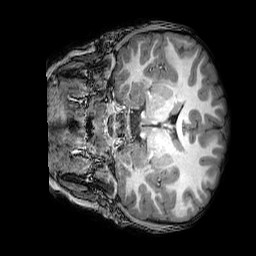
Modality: T1w
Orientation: coronal
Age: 7
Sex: male
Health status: healthy